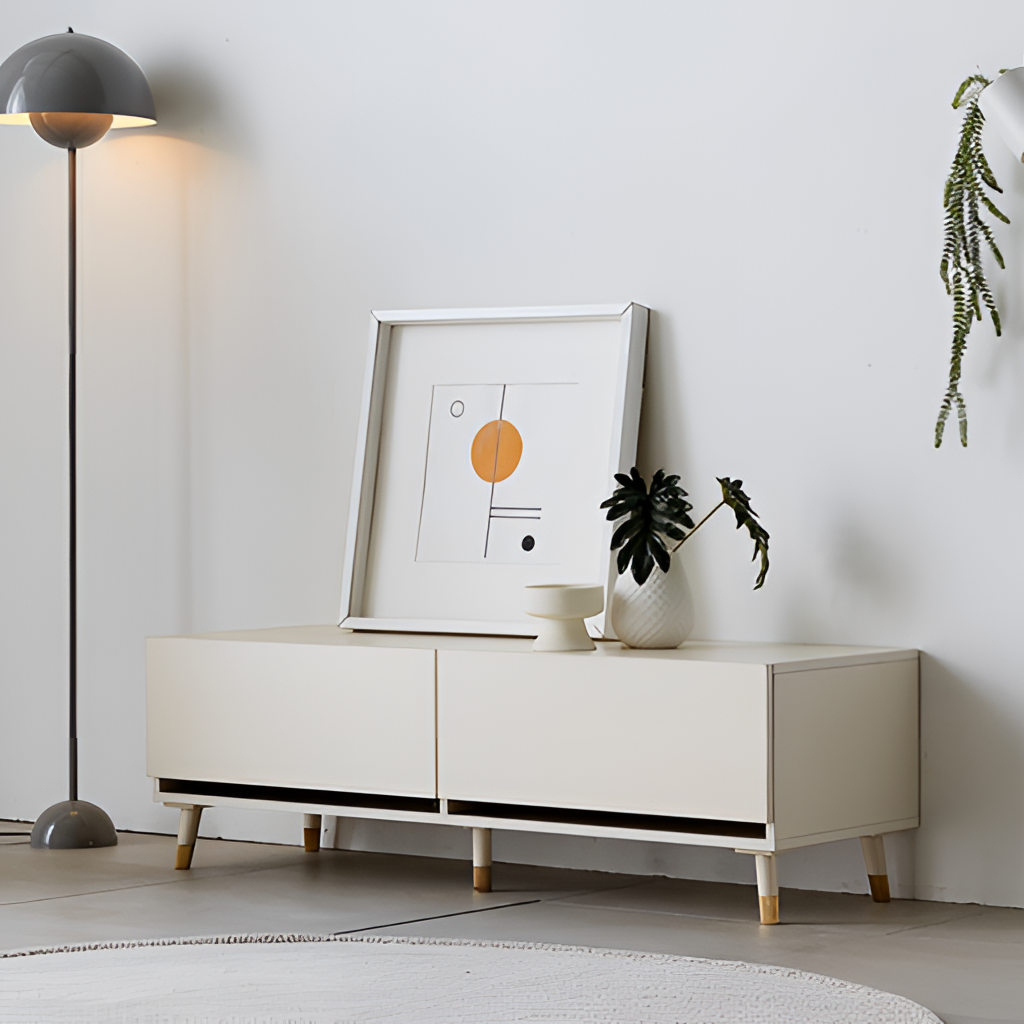
living room, wood console table, tile flooring, with large square pattern, white paint wallpaper, with solid pattern, minimalist